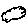
Label: cloud